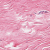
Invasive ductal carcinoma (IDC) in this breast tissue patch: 0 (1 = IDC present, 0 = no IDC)